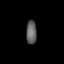
Tissue: lung
Cell type: Epithelial cells
Senescence score: 0.2246
Nuclear area (px): 243
Mean DAPI intensity: 95.44